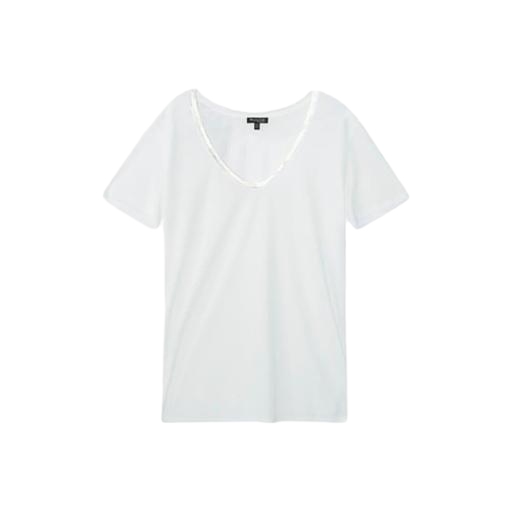
neck tee, white pima t-shirt only macy, choker t-shirt, white background